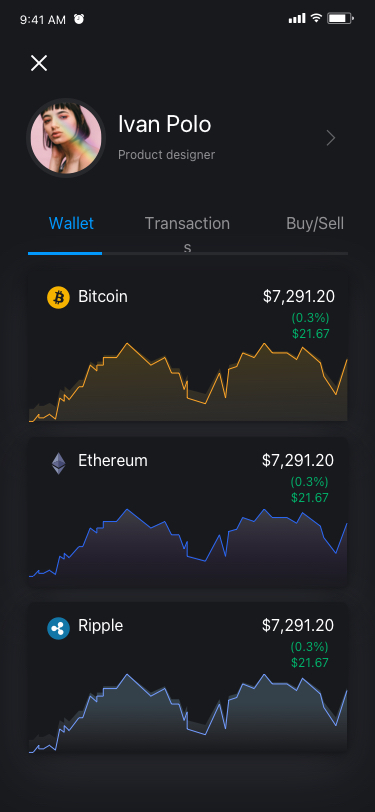
Text in this UI design:
Ivan Polo
UI Text/Heading/H4/Hightlight
Product designer
Transactions
Buy/Sell
Wallet
Bitcoin
$7,291.20
(0.3%) $21.67
Ethereum
$7,291.20
(0.3%) $21.67
Ripple
$7,291.20
(0.3%) $21.67
9:41 AM